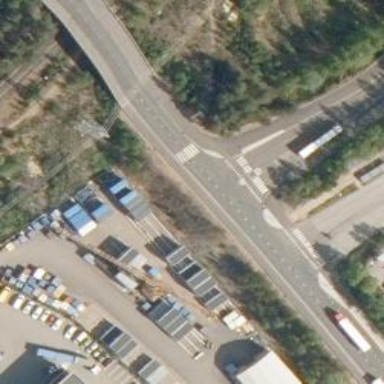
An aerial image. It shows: Uncontrolled crossing with central island on the road.